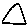
Label: triangle